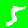
Digit: 5